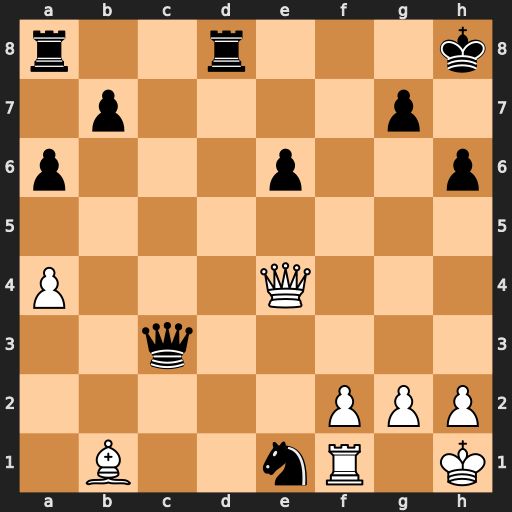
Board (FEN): r2r3k/1p4p1/p3p2p/8/P3Q3/2q5/5PPP/1B2nR1K
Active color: w
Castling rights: -
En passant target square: -
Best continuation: Qh7#